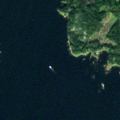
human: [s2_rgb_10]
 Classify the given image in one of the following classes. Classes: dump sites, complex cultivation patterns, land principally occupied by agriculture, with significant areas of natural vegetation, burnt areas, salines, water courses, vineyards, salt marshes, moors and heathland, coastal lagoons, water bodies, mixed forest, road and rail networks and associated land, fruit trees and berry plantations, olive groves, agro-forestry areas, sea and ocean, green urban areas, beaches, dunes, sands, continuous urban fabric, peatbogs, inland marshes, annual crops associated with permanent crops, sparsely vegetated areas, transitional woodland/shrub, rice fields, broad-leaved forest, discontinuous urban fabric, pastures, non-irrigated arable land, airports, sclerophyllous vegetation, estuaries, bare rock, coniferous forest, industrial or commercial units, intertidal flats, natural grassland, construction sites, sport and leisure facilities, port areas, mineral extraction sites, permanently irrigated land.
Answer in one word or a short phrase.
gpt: coniferous forest, sea and ocean